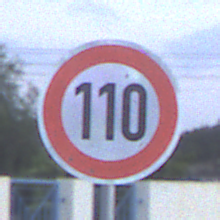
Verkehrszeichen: Geschwindigkeit110
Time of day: SunriseSunset
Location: Outdoor (Suburban)
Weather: PartlyCloudy
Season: NotSpecified
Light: Natural